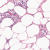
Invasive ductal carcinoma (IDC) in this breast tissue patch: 0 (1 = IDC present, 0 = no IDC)